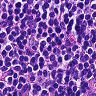
Metastatic tissue present: no